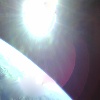
Label: sunburn